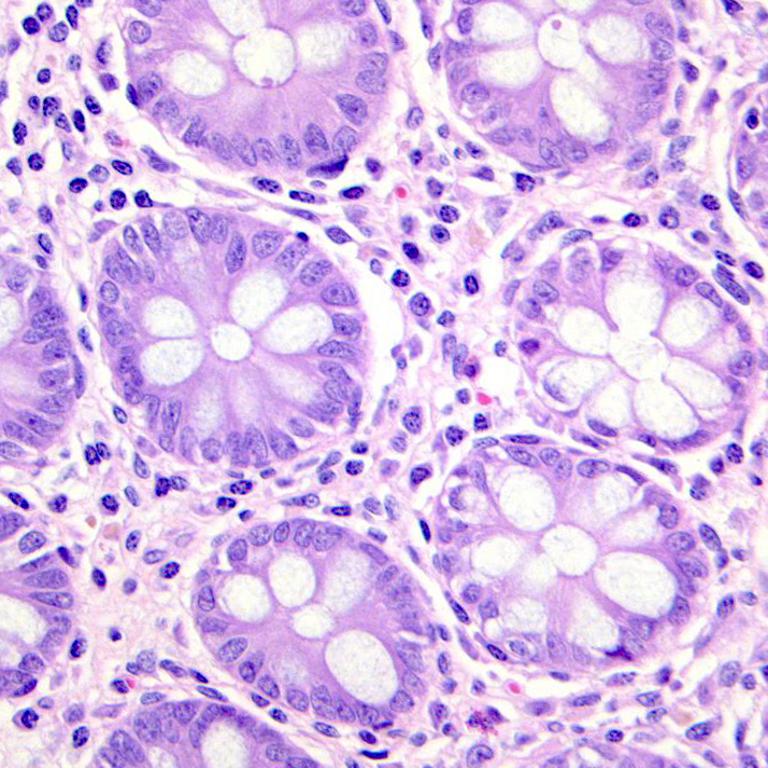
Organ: colon
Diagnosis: benign